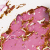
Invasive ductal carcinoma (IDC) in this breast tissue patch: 0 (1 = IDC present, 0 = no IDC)